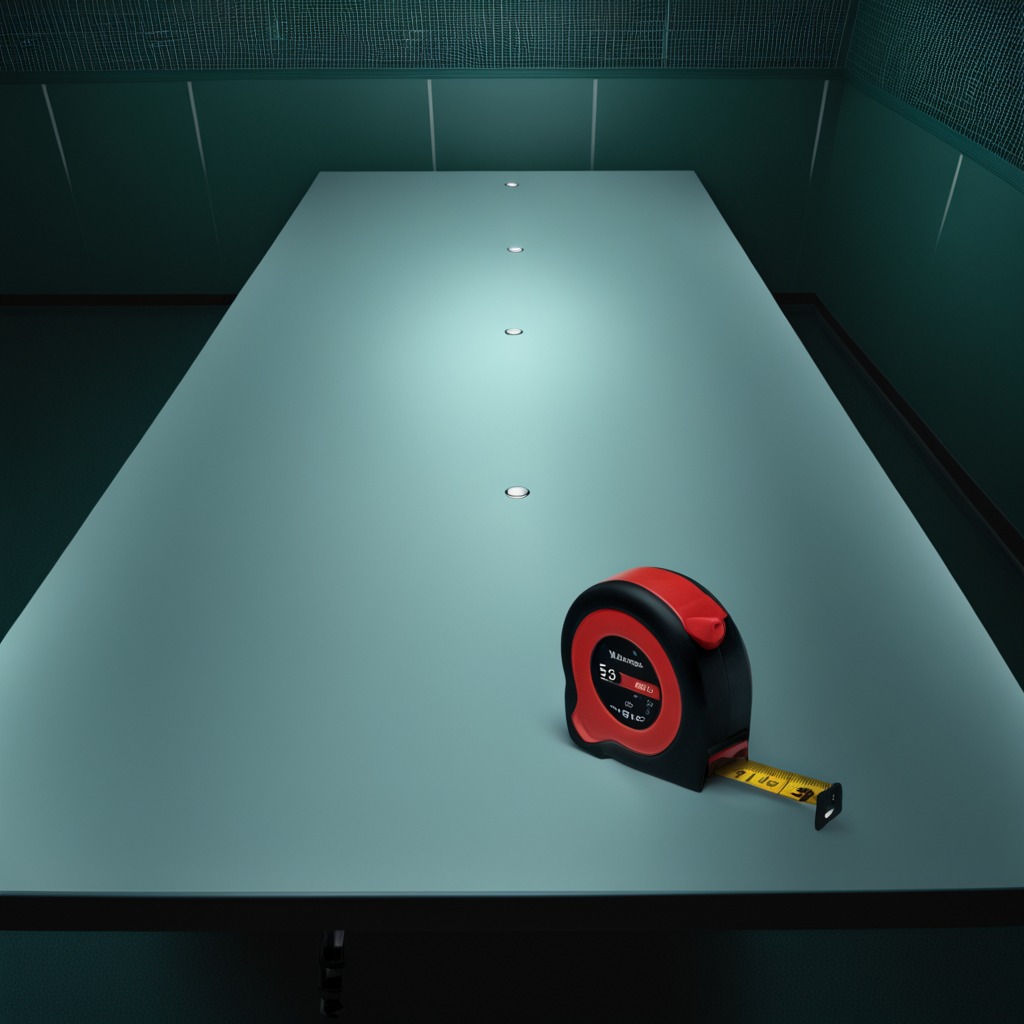
A measuring tape lies on a clean empty table in a railway signal maintenance room lit by harsh overhead fluorescents photorealistic surface textures crisp shadows high dynamic range